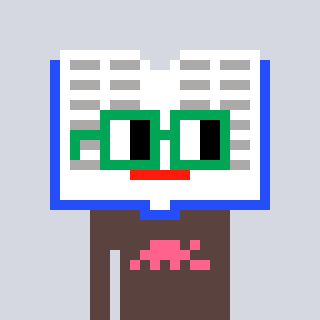
a pixel art character with square green glasses, a dictionary-shaped head and a darkbrown-colored body on a cool background